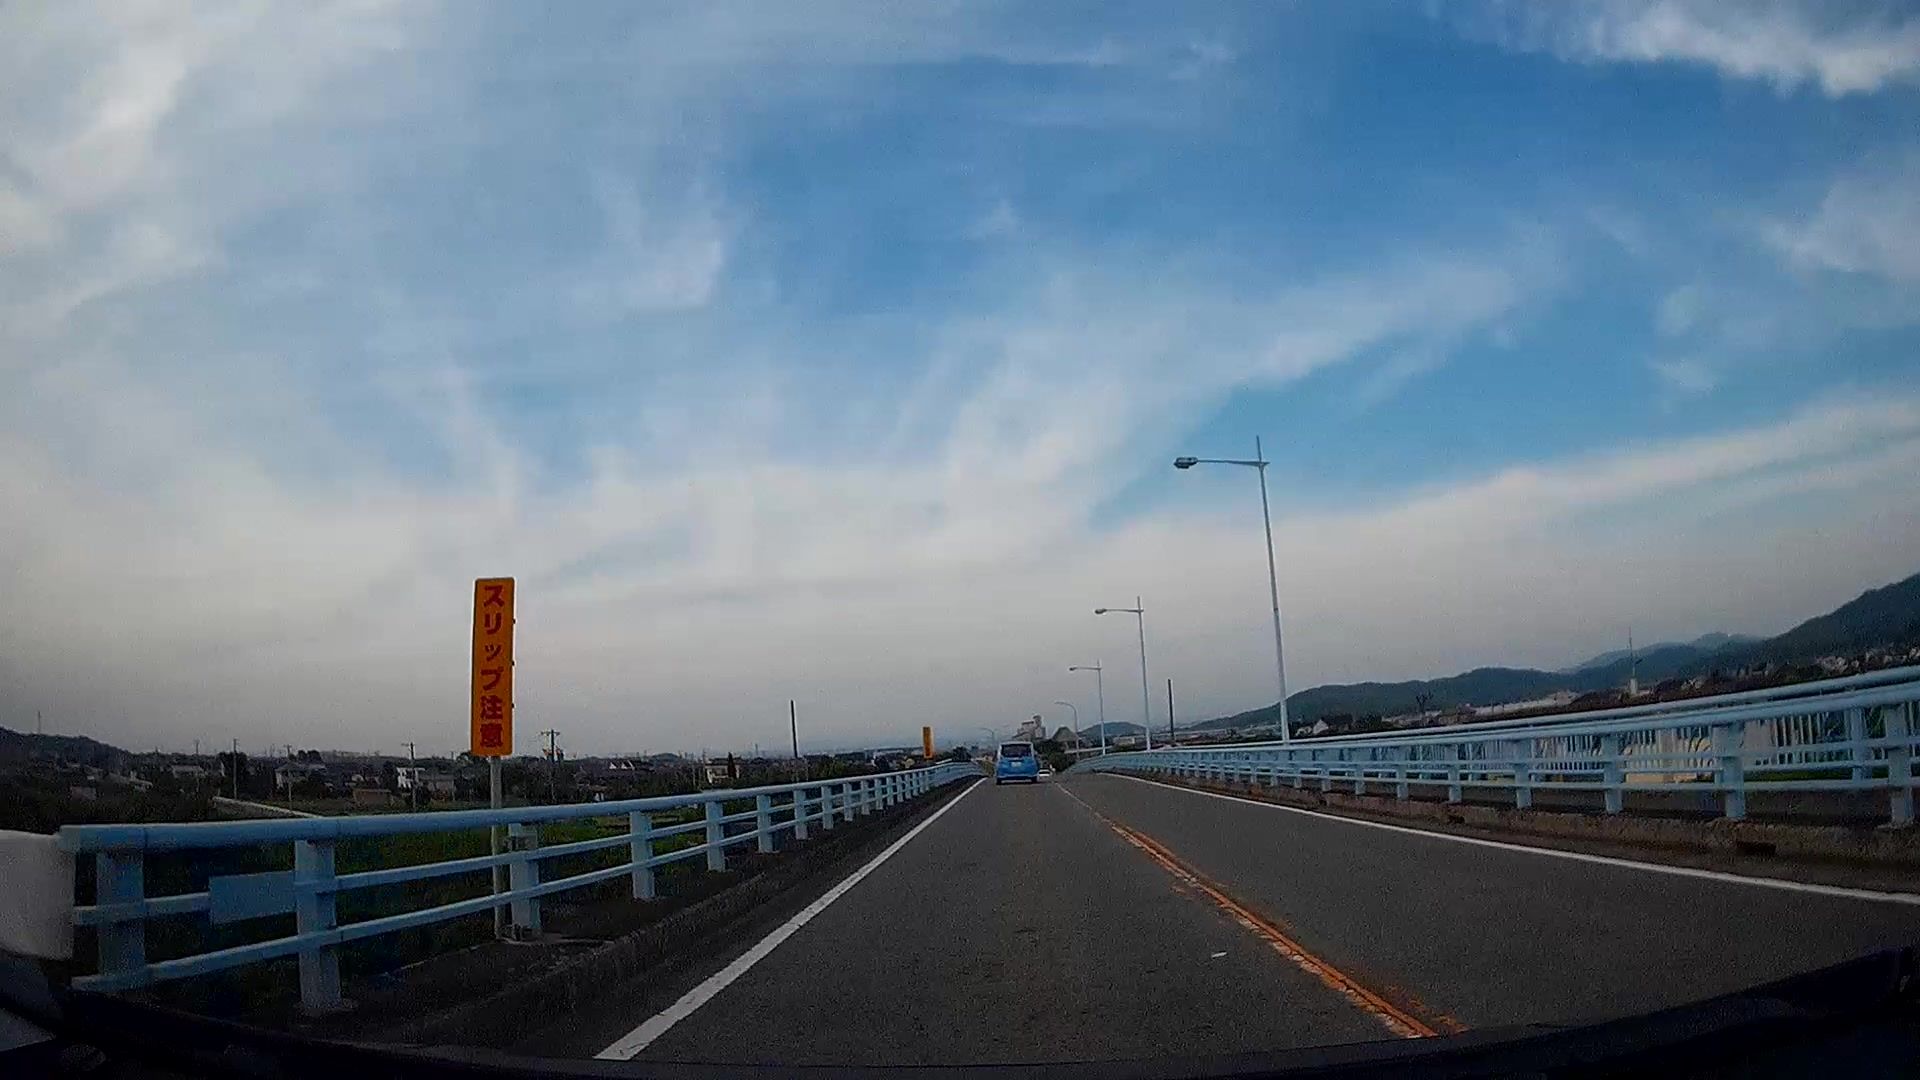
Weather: snowy
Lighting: day
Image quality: good
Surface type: driving surface
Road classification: track, unclassified
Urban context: suburban or peri-urban
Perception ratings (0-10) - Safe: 0.26, Lively: 2.54, Beautiful: 0.65, Boring: 8, Depressing: 3.8, Wealthy: 1.22